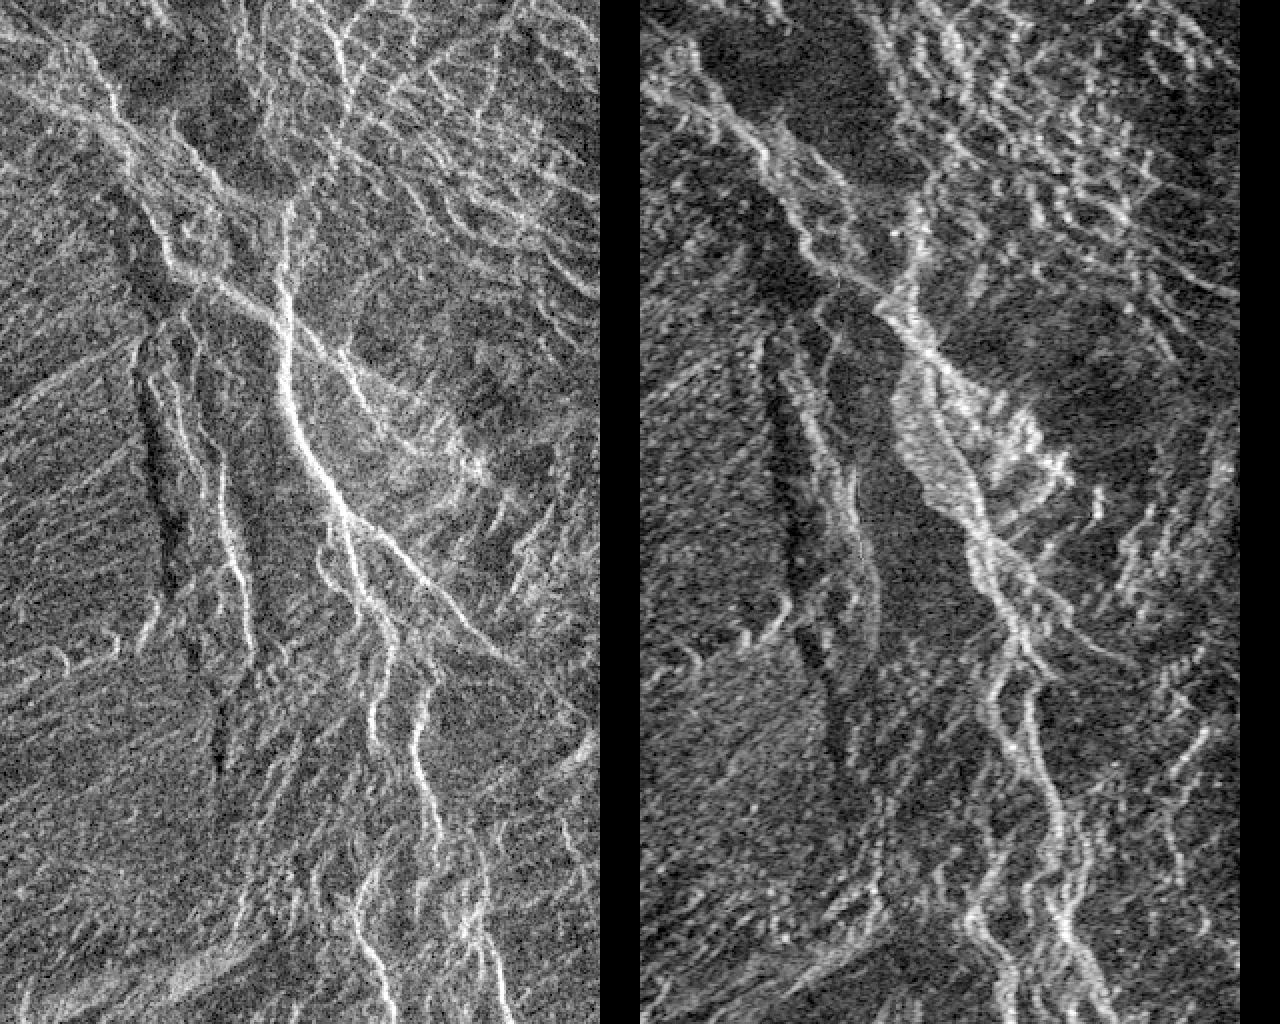
Venus - Aphrodite Terra Venus, Magellan